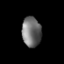
Tissue: prostate
Cell type: T cells
Senescence score: 0.2931
Nuclear area (px): 559
Mean DAPI intensity: 113.233